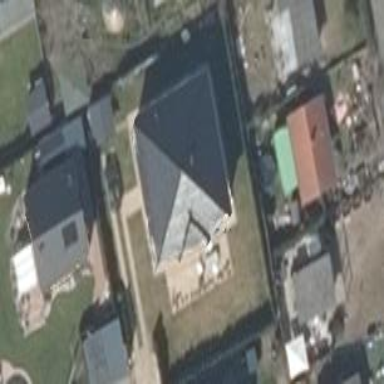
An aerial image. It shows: Residential building with pyramidal roof made of roof tiles. The building has white facade and black roof.